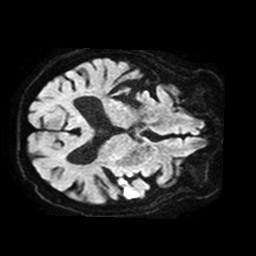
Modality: TRACE
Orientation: axial
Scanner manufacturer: philips
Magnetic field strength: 1.5 T
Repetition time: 3.4 s
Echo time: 0.09411 s